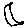
Label: moon